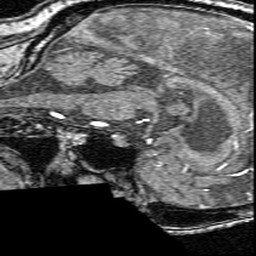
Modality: angio
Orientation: sagittal
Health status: ill
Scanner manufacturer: siemens
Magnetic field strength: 3 T
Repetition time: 0.022 s
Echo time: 0.00395 s